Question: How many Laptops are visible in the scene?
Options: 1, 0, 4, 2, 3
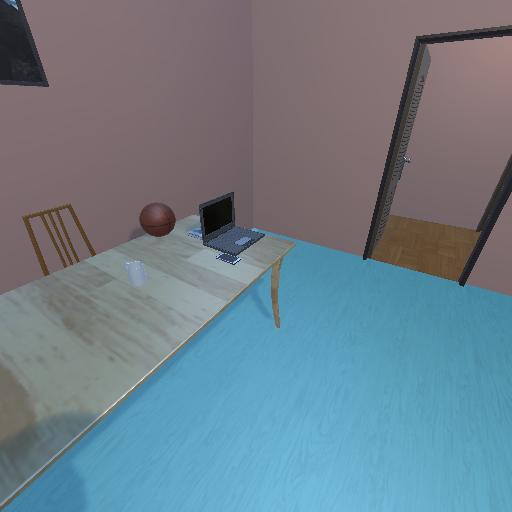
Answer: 1